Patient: sex M, age 76
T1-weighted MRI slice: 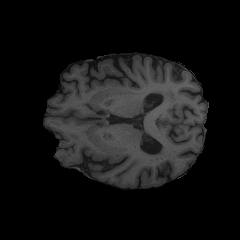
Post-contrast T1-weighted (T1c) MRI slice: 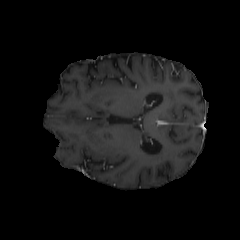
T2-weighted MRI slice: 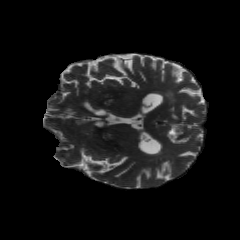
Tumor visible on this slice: no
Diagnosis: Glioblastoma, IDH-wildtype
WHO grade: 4